Aerial crown-view tile of a tropical tree (Barro Colorado Island, Panama), acquired 20250915:
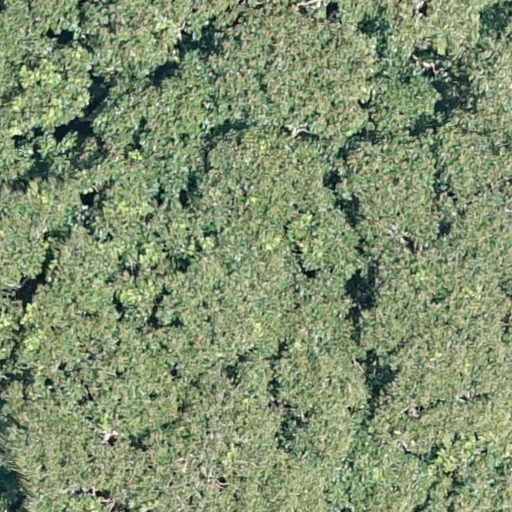
Species: Dipteryx oleifera
GBIF accepted scientific name: Dipteryx oleifera
Crown area: 915.497 m²